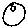
Label: moon